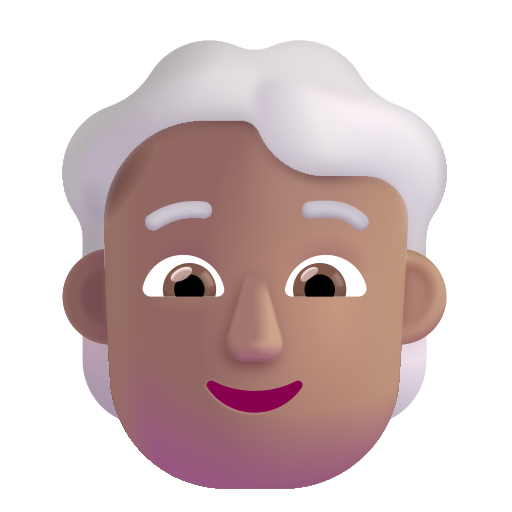
person white hair color